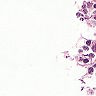
Metastatic tissue present: no